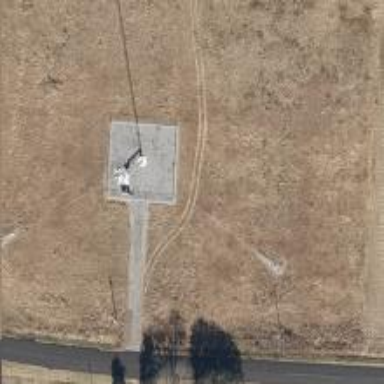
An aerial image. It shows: Man-made mast used for communication purposes.